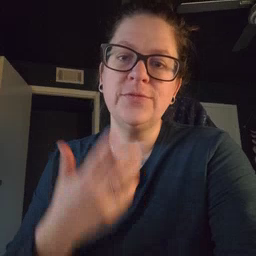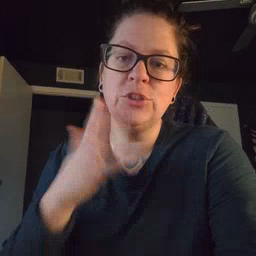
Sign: finish